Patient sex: F
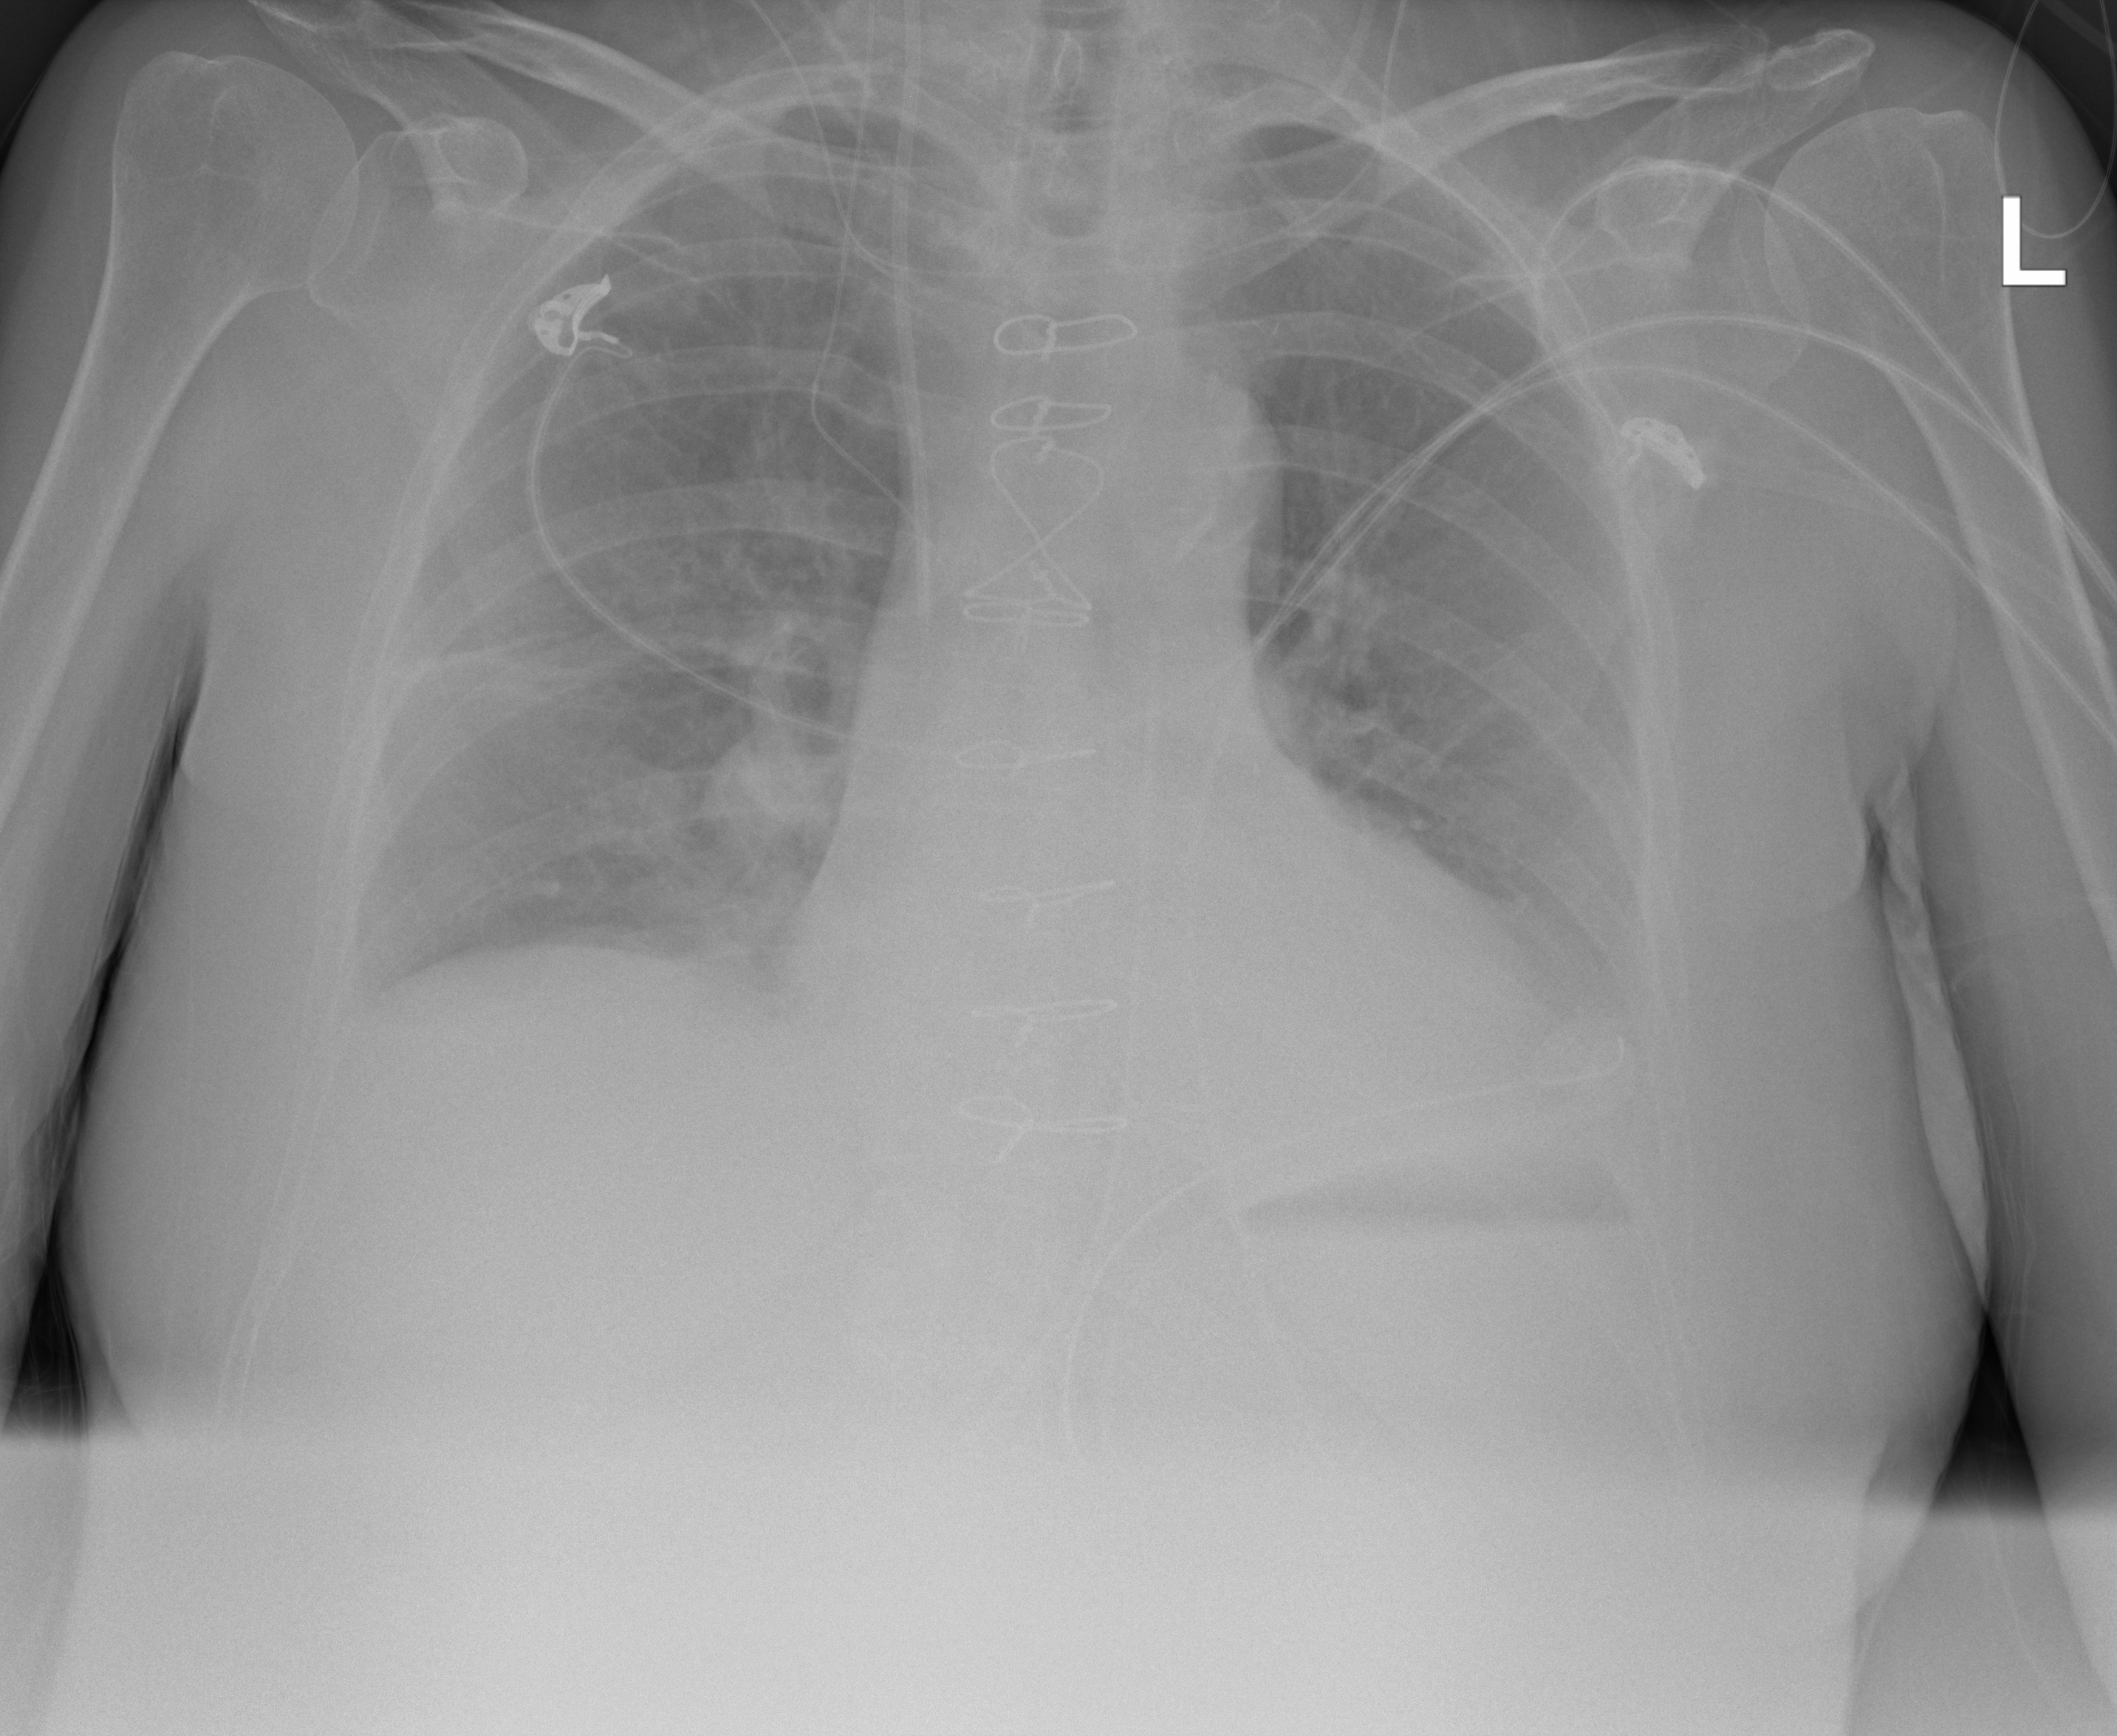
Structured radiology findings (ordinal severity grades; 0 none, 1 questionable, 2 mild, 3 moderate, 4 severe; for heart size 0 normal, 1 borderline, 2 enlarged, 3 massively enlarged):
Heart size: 1
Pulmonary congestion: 2
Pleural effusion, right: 2
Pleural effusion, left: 2
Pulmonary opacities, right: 0
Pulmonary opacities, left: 0
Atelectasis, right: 0
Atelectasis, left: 2